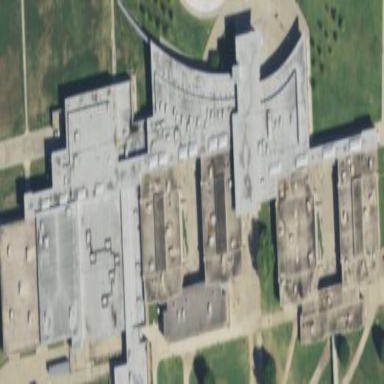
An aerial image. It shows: School building.